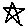
Label: star